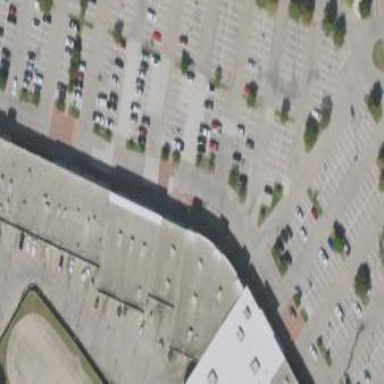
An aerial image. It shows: Retail building.